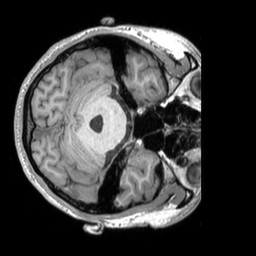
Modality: T1w
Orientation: axial
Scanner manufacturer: siemens
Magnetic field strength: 3 T
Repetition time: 2.53 s
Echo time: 0.00298 s